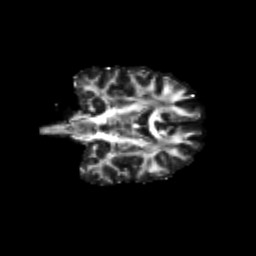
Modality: FA
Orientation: coronal
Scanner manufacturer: siemens
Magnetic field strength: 3 T
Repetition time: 9.2 s
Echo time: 0.084 s